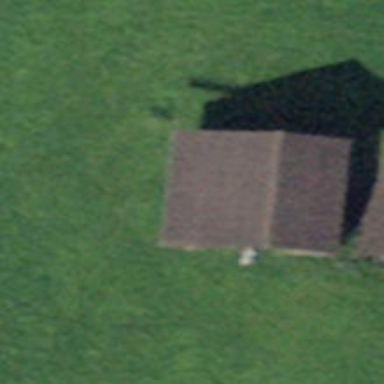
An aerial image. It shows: Barn.